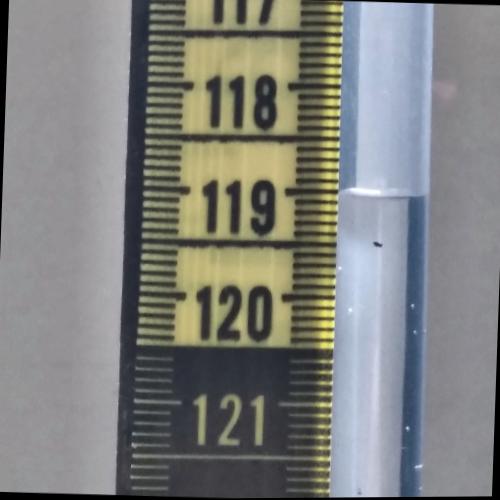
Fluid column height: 119.0 cm